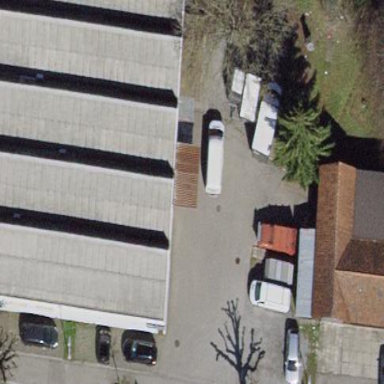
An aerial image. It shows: Industrial building.